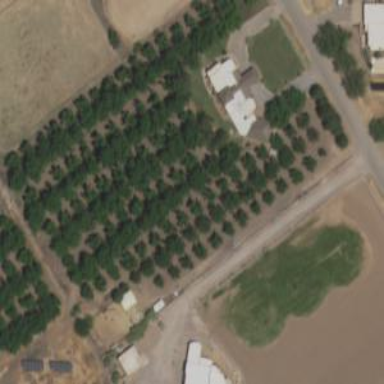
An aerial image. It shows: Orchard.